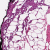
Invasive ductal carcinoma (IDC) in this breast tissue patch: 0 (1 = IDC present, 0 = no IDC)